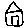
Label: house